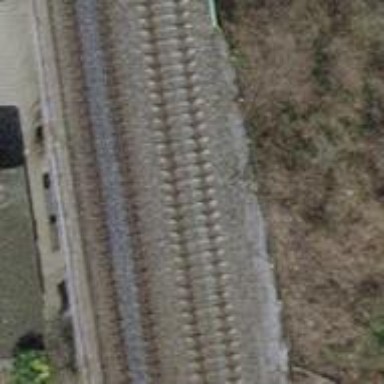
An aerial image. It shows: Bridge over railway with electrified contact lines.